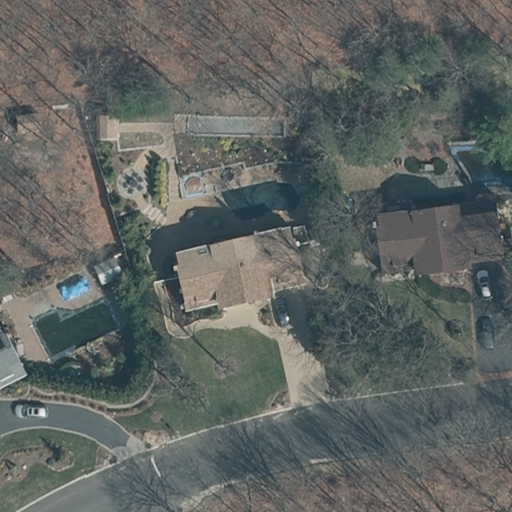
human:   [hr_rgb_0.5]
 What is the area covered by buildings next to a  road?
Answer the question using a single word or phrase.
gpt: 721m2

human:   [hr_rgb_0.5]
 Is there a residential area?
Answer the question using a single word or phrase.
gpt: yes

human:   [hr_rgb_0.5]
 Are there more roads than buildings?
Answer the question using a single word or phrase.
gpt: no

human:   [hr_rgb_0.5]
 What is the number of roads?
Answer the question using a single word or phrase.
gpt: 2

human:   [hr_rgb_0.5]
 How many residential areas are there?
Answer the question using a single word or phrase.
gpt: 1

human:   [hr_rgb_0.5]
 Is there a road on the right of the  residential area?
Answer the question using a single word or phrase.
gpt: yes

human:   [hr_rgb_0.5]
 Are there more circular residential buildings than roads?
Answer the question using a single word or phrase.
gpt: no

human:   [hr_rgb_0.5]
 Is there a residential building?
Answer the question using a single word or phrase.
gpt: yes

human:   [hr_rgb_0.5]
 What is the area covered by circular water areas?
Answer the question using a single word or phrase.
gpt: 0m2

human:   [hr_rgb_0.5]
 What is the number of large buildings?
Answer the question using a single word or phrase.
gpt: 0

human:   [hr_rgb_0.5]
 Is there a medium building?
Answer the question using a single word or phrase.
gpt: yes

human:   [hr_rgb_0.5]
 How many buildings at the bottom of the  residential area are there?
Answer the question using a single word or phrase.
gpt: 0

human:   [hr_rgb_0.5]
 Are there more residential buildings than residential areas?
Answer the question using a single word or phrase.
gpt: yes

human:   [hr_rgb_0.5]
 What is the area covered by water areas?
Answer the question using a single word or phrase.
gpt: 0m2

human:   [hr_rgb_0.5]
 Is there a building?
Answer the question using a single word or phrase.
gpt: yes

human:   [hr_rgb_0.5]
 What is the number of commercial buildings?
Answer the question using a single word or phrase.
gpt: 0

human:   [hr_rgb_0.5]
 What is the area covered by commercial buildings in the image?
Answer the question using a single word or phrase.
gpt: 0m2

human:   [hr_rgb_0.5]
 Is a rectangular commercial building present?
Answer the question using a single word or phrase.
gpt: no

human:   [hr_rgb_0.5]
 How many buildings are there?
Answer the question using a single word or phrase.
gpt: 3

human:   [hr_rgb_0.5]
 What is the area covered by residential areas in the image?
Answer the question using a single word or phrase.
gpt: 10639m2

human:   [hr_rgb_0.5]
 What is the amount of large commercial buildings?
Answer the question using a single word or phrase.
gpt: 0

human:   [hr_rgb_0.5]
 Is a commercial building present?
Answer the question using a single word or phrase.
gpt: no

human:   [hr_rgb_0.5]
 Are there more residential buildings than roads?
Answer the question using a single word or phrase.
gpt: yes

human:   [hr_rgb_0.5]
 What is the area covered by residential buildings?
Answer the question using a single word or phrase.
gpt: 721m2

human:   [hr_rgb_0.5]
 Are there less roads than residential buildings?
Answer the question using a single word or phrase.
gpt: yes

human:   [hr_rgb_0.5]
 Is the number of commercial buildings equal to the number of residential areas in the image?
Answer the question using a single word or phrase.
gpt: no

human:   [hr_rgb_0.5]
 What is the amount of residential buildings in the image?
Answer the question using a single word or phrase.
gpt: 3

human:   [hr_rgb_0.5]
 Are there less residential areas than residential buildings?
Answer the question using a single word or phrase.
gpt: yes

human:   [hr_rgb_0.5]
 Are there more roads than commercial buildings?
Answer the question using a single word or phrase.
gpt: yes

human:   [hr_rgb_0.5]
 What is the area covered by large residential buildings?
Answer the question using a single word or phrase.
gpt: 0m2

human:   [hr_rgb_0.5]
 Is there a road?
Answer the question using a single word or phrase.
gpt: yes

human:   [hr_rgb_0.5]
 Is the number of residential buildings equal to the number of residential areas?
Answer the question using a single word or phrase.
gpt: no

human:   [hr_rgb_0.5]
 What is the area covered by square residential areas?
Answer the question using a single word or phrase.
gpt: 0m2

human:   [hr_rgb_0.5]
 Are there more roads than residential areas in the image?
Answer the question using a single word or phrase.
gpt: yes

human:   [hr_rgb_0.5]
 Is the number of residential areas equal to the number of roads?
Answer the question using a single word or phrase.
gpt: no

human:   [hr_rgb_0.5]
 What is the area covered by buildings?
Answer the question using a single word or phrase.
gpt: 721m2

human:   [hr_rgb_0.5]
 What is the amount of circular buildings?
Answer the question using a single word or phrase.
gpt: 0

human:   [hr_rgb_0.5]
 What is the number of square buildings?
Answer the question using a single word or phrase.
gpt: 0

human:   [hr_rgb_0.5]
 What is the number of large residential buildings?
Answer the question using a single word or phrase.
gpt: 0

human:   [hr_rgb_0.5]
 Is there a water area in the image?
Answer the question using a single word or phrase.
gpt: no

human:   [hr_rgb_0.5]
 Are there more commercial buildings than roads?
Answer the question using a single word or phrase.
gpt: no

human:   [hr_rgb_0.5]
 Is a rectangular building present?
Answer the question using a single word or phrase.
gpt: yes

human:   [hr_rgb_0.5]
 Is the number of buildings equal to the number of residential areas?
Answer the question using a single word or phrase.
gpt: no

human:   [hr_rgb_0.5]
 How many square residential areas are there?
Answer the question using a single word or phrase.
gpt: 0

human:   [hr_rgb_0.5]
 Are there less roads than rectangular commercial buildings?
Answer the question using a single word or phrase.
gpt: no

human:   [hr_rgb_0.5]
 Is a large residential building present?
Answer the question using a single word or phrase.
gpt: no

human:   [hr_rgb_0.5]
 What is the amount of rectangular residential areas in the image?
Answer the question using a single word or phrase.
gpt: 1

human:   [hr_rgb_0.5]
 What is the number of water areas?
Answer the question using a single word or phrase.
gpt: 0

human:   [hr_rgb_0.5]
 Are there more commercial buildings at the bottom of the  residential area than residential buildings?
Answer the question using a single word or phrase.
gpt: no

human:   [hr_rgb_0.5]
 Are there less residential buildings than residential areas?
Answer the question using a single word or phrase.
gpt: no

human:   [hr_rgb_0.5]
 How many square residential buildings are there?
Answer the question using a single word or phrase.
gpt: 0

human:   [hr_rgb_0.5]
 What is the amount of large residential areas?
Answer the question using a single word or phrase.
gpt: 1

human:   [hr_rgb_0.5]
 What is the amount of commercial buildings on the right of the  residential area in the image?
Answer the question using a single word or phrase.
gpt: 0

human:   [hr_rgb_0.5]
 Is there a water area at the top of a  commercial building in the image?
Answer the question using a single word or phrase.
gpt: no

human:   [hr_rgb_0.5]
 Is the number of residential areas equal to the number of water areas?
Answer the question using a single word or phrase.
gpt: no

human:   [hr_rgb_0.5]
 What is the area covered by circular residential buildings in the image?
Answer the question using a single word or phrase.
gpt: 0m2

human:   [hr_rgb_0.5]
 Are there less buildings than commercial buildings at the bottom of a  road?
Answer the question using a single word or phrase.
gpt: no

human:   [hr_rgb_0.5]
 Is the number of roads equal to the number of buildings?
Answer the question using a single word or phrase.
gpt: no

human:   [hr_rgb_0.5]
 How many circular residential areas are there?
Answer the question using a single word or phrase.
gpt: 0

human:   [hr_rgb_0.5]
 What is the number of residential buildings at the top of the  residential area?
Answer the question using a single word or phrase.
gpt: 3

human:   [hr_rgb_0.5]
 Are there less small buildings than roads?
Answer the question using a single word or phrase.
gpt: yes

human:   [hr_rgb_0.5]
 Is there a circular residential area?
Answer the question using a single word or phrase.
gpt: no

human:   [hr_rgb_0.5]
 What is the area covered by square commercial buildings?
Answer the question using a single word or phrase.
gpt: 0m2

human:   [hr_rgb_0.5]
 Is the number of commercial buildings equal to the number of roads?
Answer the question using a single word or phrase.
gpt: no